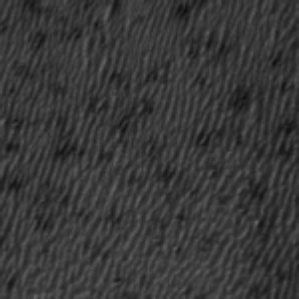
Label: frost